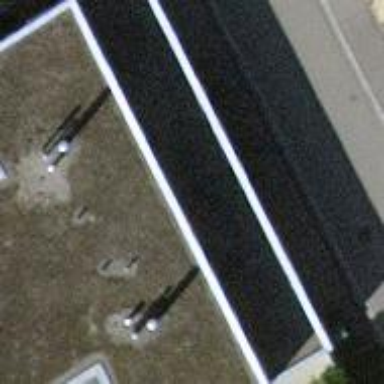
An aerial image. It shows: Building part with flat roof.